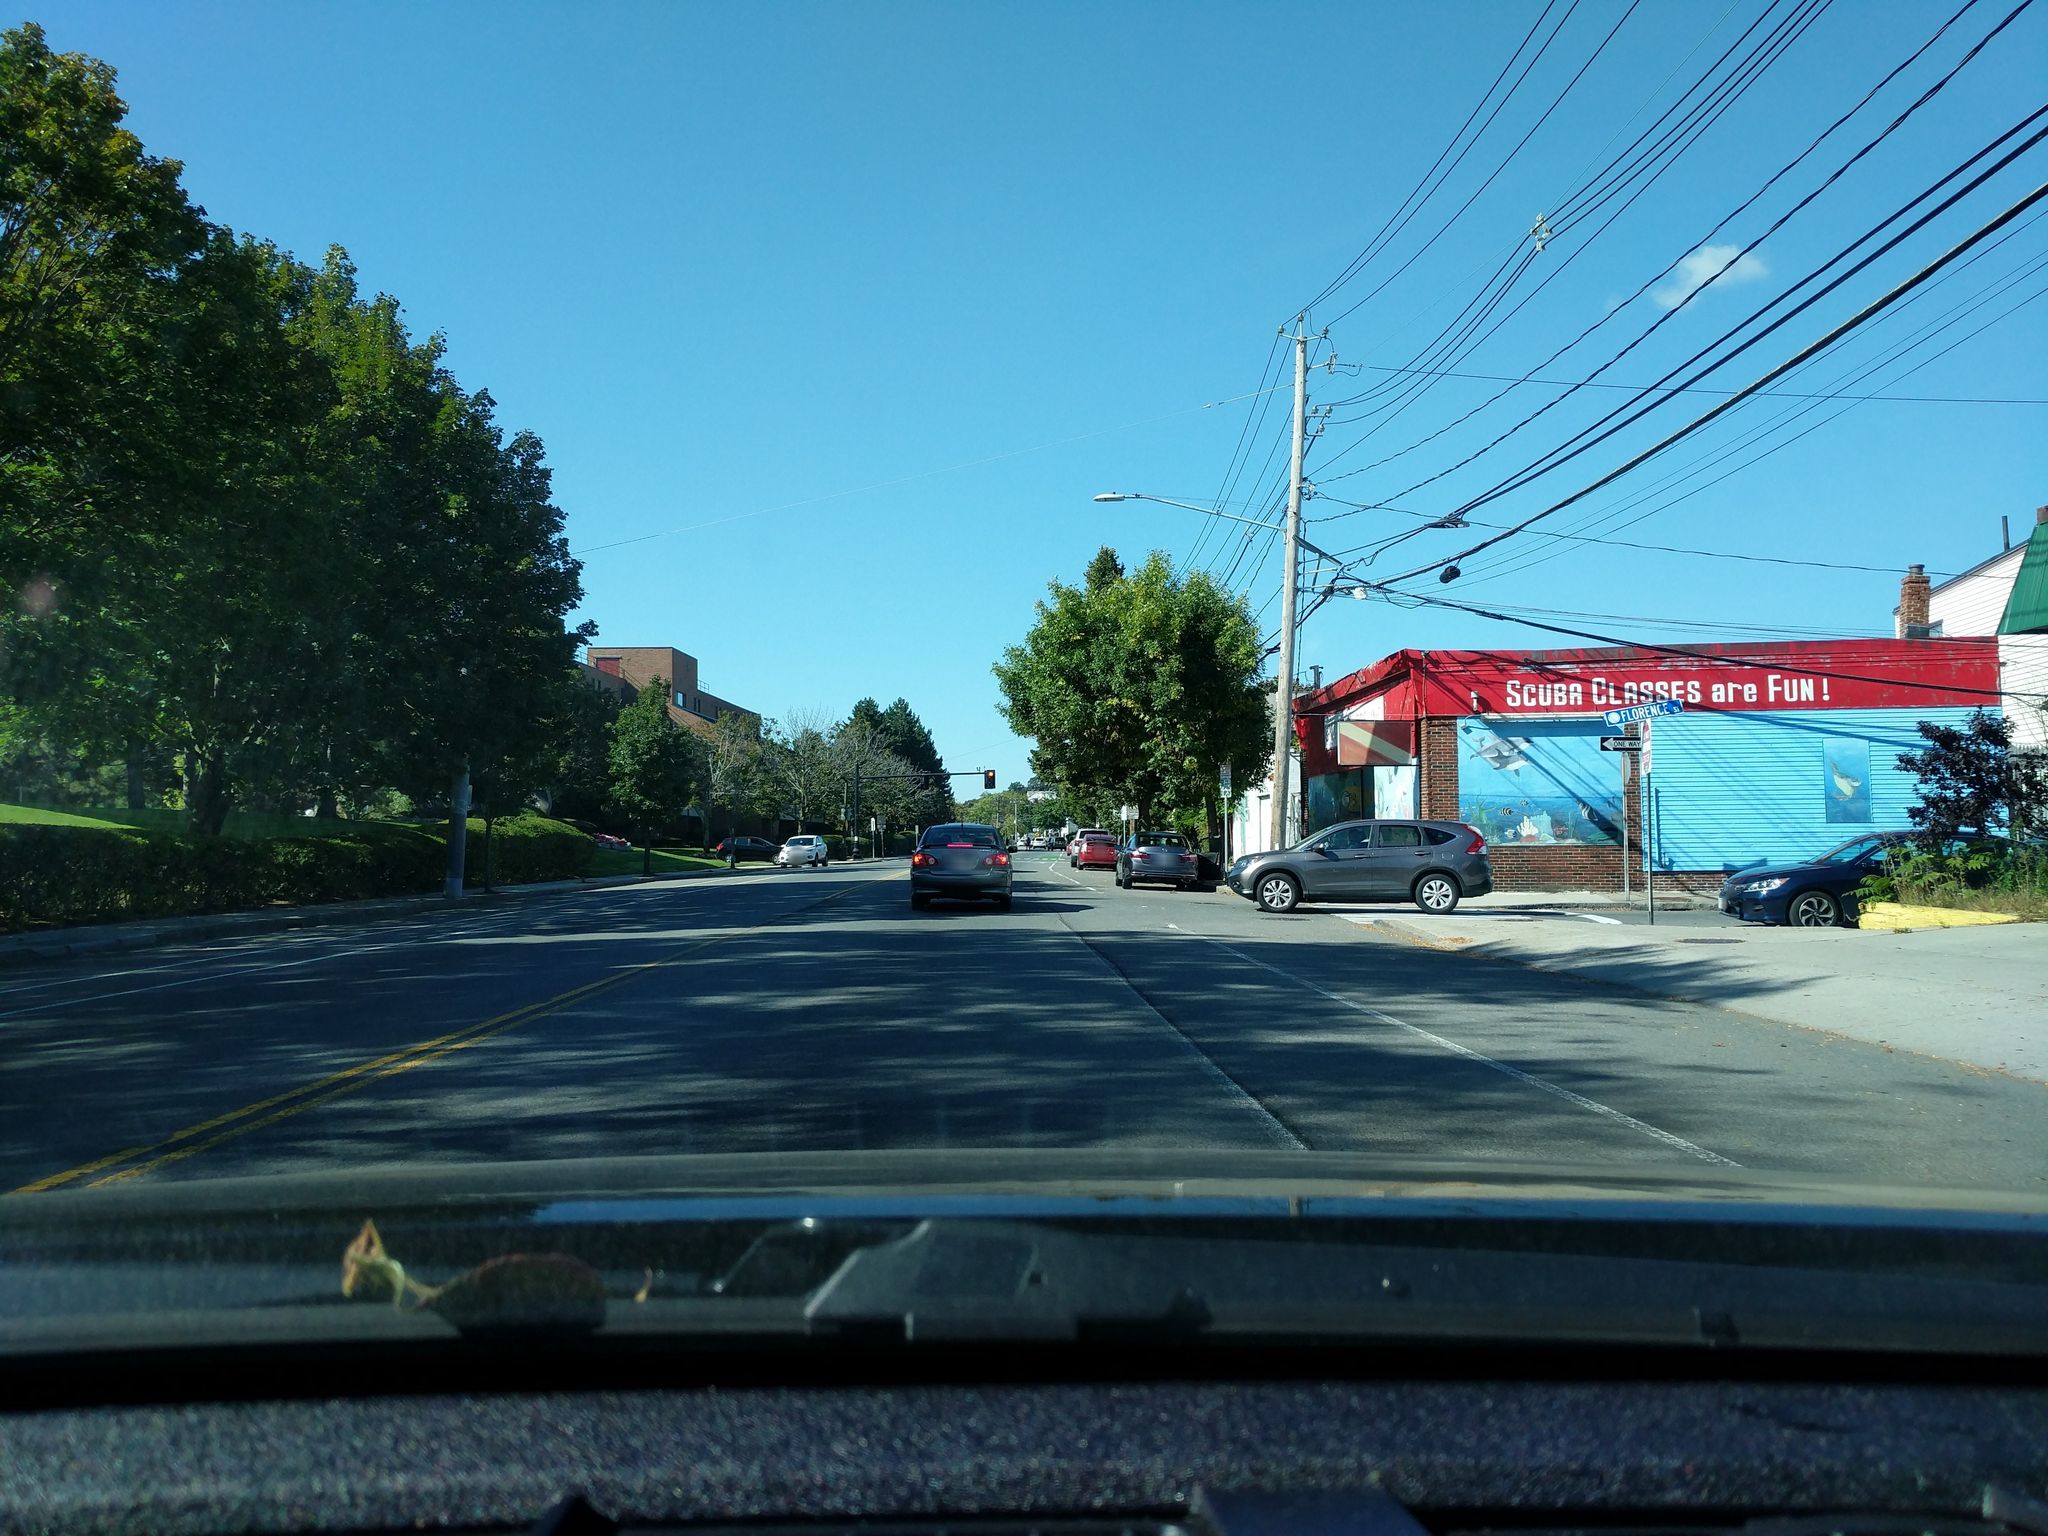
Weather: clear
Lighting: day
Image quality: good
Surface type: driving surface
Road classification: secondary
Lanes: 3
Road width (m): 21.3
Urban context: urban centre
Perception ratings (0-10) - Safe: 1.72, Lively: 4.39, Beautiful: 3.43, Boring: 3.09, Depressing: 6.41, Wealthy: 1.49